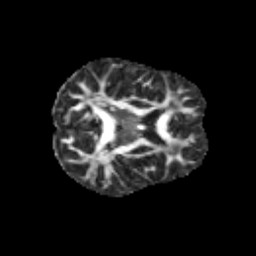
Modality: FA
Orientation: axial
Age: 9
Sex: female
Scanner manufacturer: siemens
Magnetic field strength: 3 T
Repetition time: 3.8 s
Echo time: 0.07 s